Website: bh-photo
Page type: address-validator
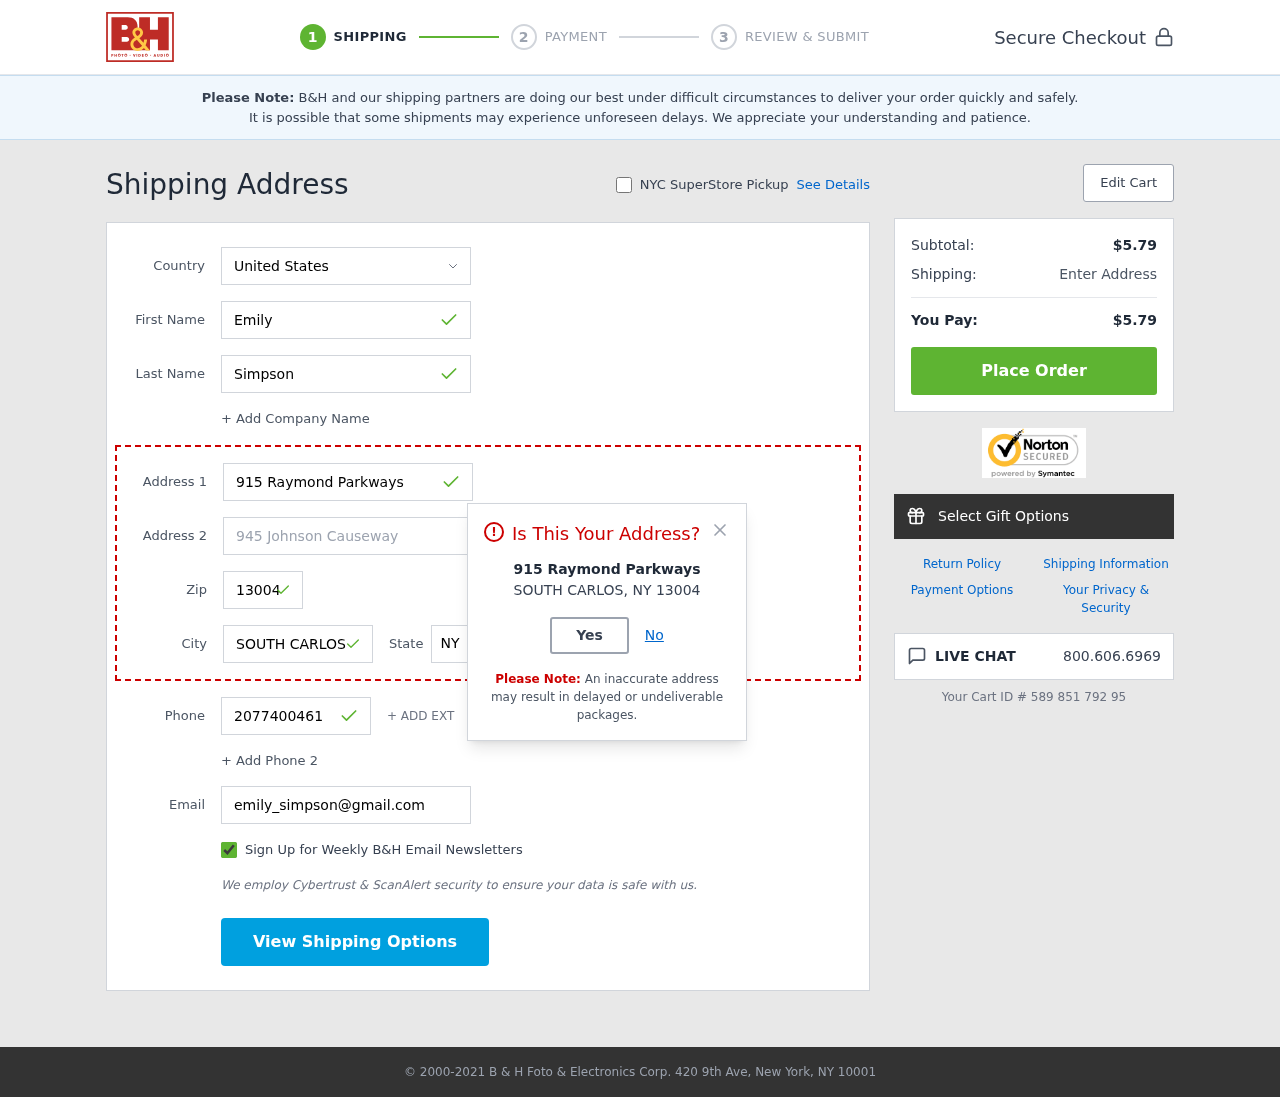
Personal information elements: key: PII_CITY
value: South Carlos
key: PII_COUNTRY
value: United States
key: PII_EMAIL
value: emily_simpson@gmail.com
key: PII_FIRSTNAME
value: Emily
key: PII_LASTNAME
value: Simpson
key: PII_PHONE
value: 2077400461
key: PII_POSTCODE
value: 13004
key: PII_STATE_ABBR
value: NY
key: PII_STREET
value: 915 Raymond Parkways
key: PII_STREET2
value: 945 Johnson Causeway
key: PII_CITY_MODAL
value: SOUTH CARLOS
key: PII_POSTCODE_FULL
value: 13004
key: PII_POSTCODE_NUMERIC
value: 13004
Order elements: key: ORDER_SUBTOTAL
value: $5.79
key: ORDER_TOTAL
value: $5.79
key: ORDER_ID
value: Your Cart ID # 589 851 792 95